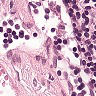
Metastatic tissue present: no